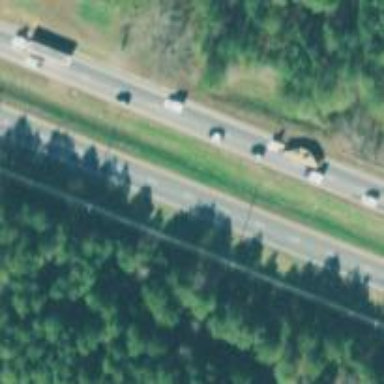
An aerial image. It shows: Asphalt trunk highway.